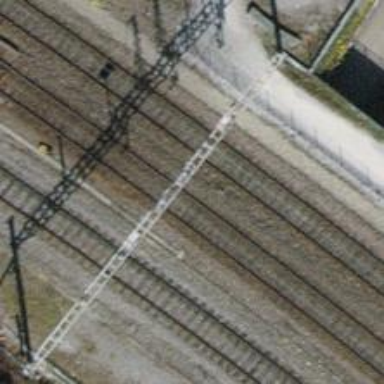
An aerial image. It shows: Single railway track with electrified contact line.